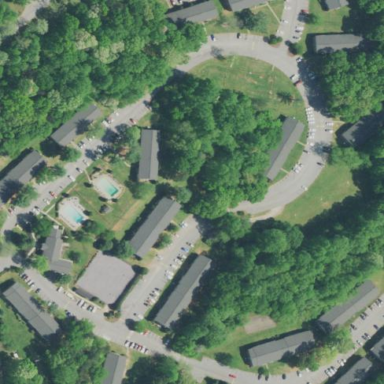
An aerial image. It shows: Residential area within neighborhood.